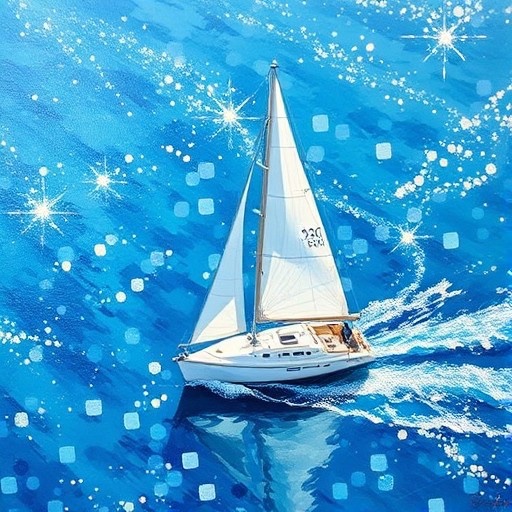
Category: Summer